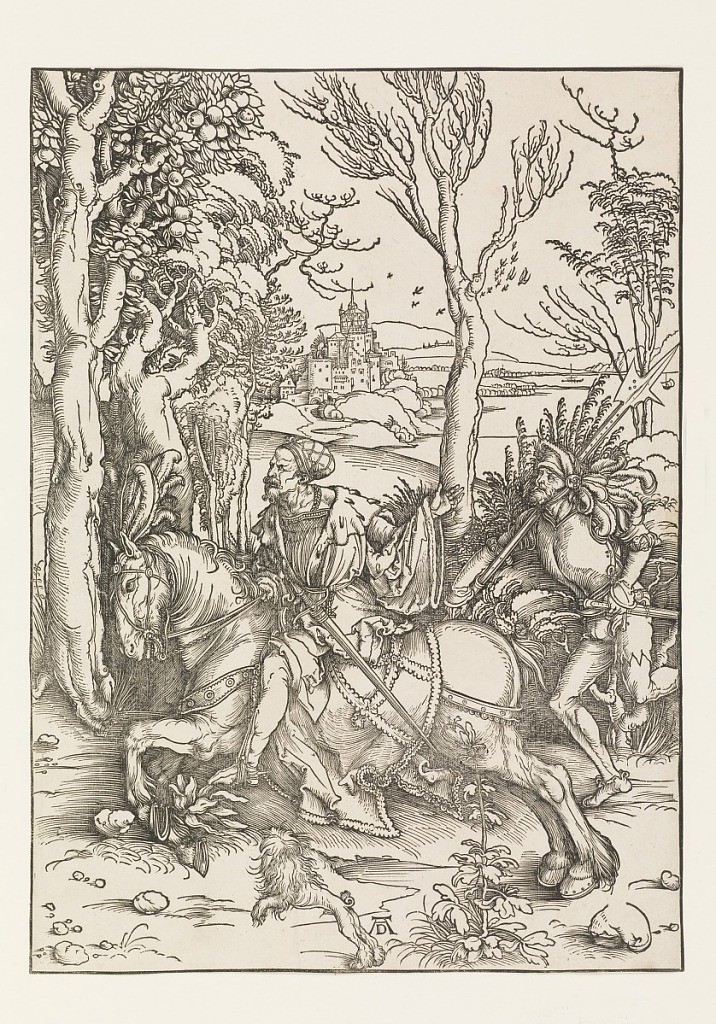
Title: The Knight and the Landsquenet
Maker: Albrecht Dürer, German, 1471–1528
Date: ca. 1497
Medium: Woodcut on paper
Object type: Print
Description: A man on horseback moves at a gallop toward the left. He is followed by a halberdier, running on foot. Landscape, castle, in background.